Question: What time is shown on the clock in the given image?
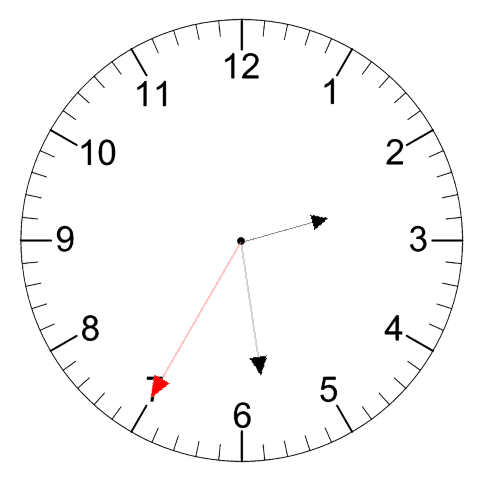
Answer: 02:28:35